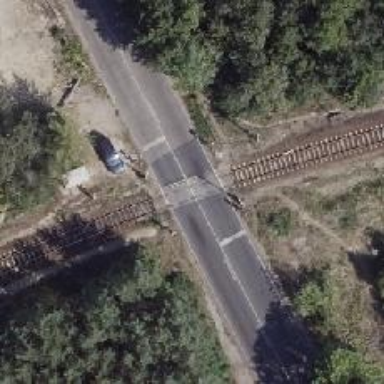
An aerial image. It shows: Level crossing along the railway.